Modality: unknown
Slice 45 of 93
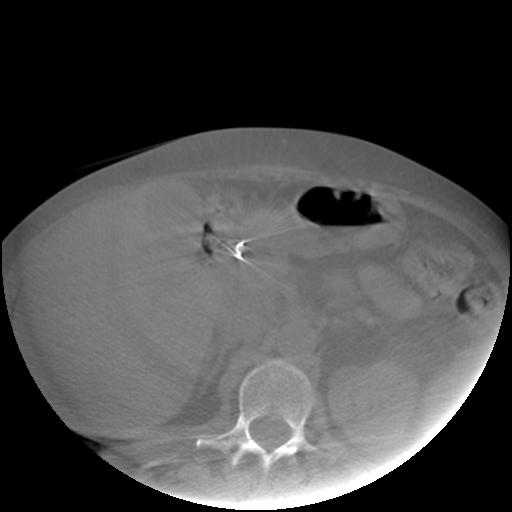